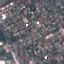
Land use / land cover class: Residential